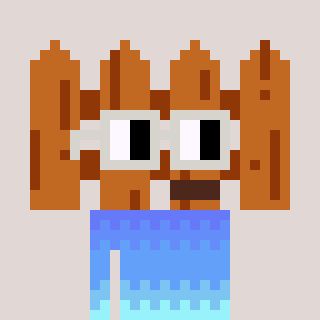
a pixel art character with square light gray glasses, a fence-shaped head and a rust-colored body on a warm background